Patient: sex M, age 67
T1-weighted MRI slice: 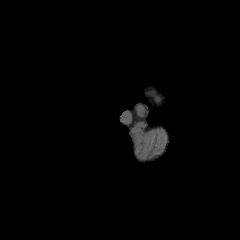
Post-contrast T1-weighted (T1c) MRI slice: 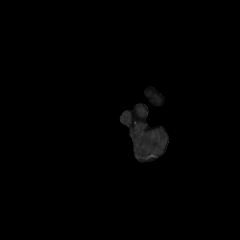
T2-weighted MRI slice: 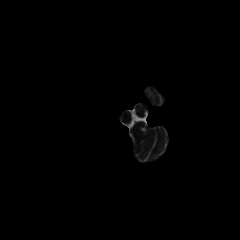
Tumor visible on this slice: no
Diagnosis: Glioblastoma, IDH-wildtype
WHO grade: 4